A 2-D grayscale encoding of one vibration snapshot from a rotor kit is shown. Classify the rotor condition as one of: normal, misalignment, unbalance, looseness.
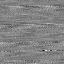
Answer: looseness